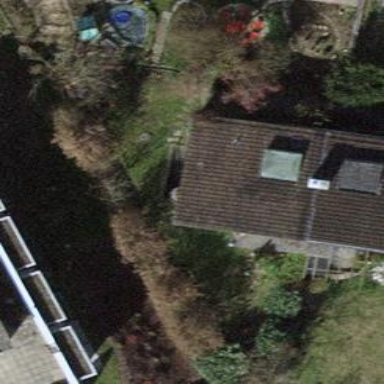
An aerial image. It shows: Semi-detached house.